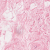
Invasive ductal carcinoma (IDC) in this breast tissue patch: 0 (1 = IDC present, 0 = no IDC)